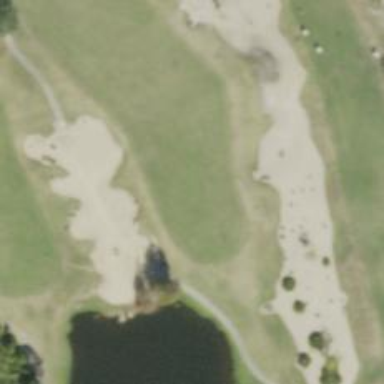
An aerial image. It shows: Golf bunker filled with natural sand.